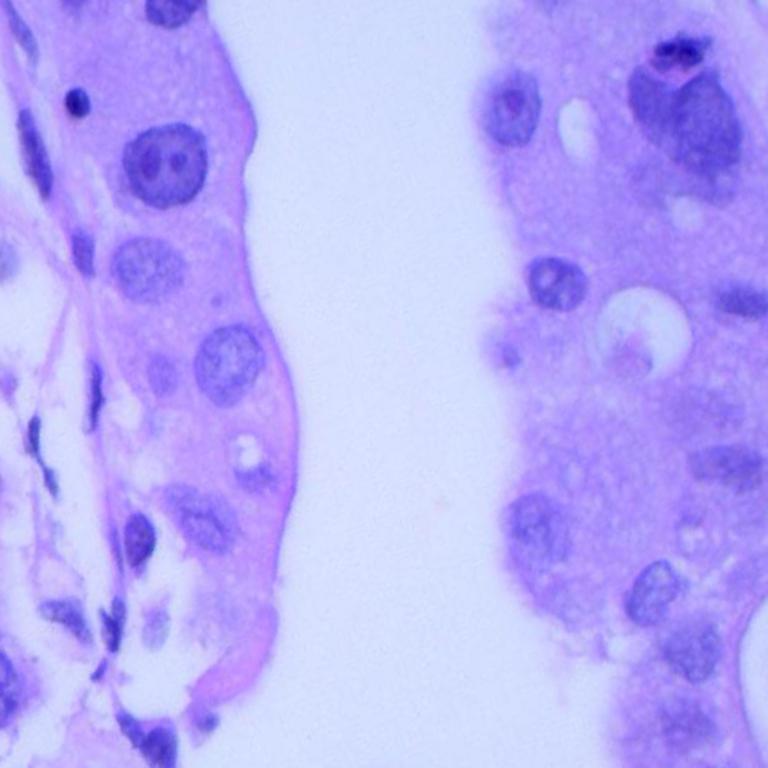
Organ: lung
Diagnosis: adenocarcinomas